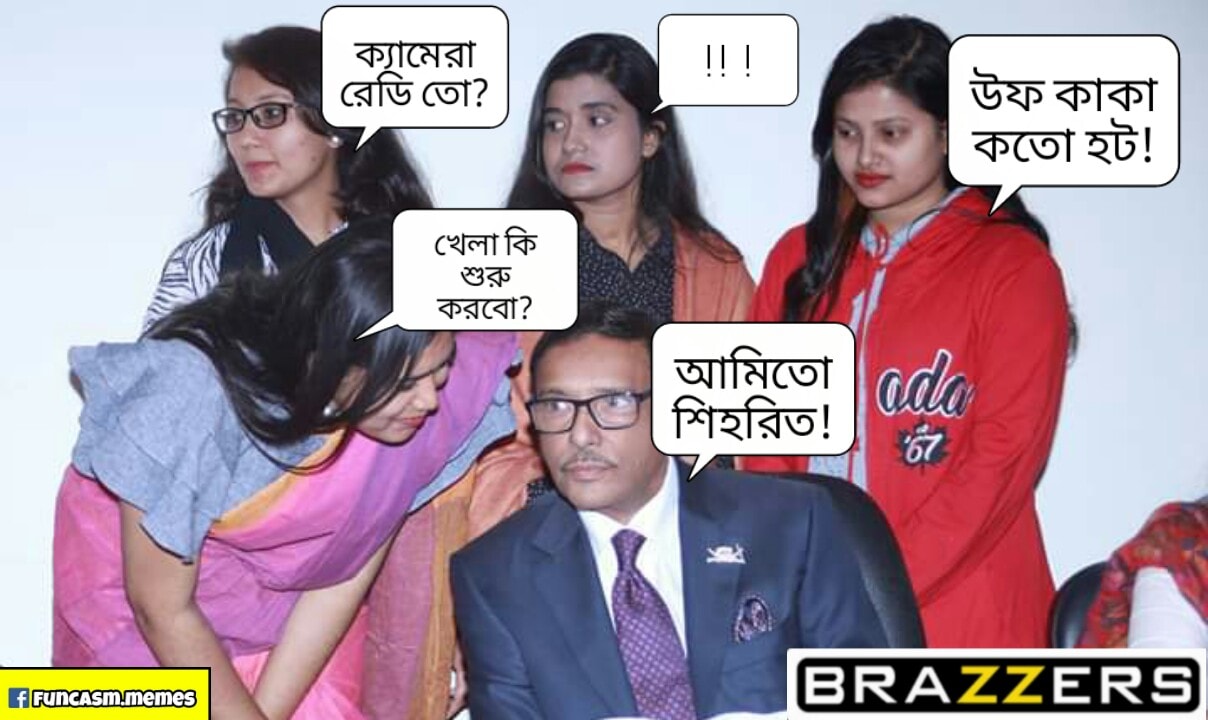
Caption: ক্যামেরা রেডি তো?  !!! উফ কাকা কতো হট  খেলা কি শুরু করবো ? আমিতো শিহরিত    BRAZZERS
Label: hate